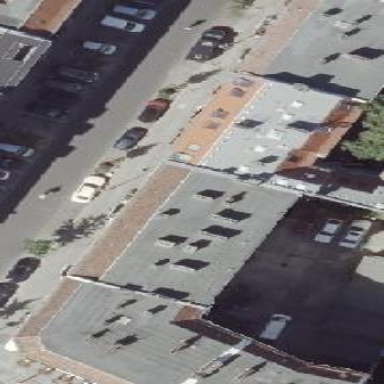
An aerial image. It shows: Residential building with distinctive double saltbox roof shape.